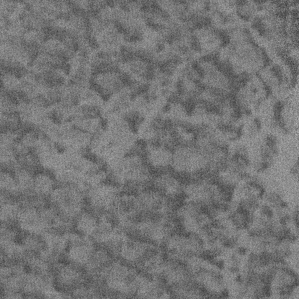
Label: frost